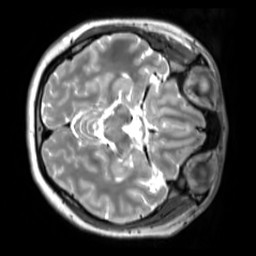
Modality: T2w
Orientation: axial
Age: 24
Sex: male
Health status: ill
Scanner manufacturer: siemens
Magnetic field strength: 3 T
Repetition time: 2.8 s
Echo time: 0.326 s